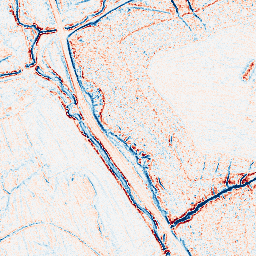
Category: edge_preserving
Decomposition family: anisotropic_diffusion
Decomposition parameters: iterations: 5
kappa: 50
gamma: 0.15
Upsampling method: sinc_blackman
Upsampling parameters: scale: 4
kernel_size: 16
Upsampling scale: 4